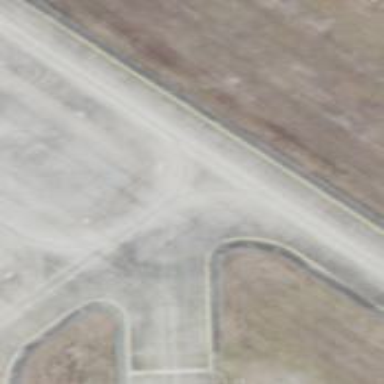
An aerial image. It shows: Asphalt taxiway in the airport.